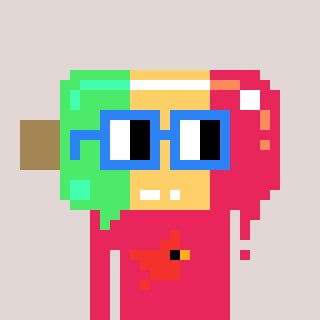
a pixel art character with square blue glasses, a icepop-shaped head and a redpinkish-colored body on a warm background